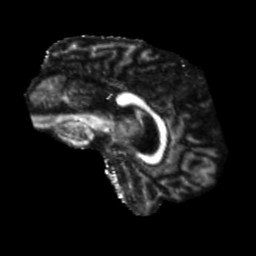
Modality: FA
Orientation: sagittal
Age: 56
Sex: male
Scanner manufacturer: siemens
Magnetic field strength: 3 T
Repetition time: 5.25 s
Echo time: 0.08 s